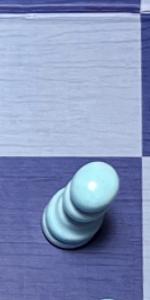
Label: Pawn_White